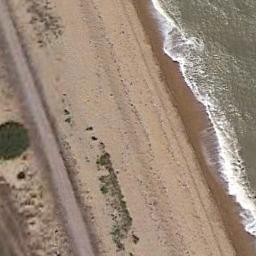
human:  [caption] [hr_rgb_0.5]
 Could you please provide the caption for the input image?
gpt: The edge of the beach is empty .

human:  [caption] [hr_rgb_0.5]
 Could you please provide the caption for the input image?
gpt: The beach is composed of light green seawater and a yellow coast with sparse green plants .

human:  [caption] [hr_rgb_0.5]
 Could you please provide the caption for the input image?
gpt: The beach with khaki sand and some green plants on the beach .

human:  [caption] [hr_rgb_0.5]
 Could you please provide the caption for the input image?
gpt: The white waves and golden beach .

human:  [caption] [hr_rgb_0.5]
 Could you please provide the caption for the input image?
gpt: There is a road near the beach .